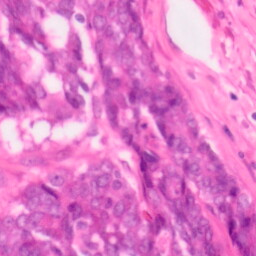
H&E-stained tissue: Colon